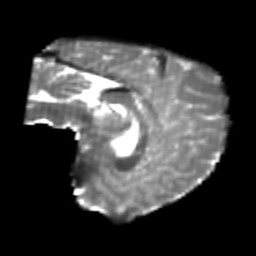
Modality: T2w
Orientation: sagittal
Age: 21
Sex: male
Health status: healthy
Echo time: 0.074 s